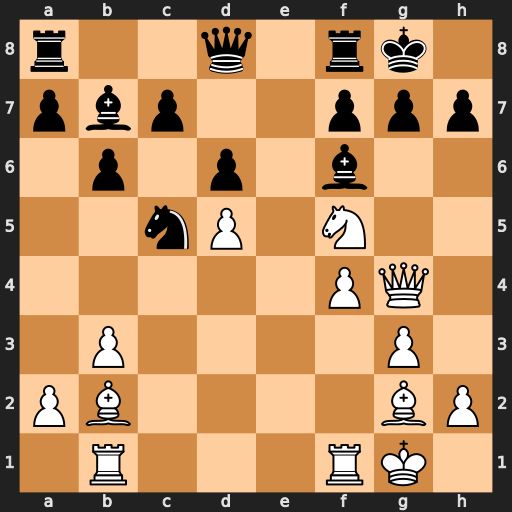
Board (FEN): r2q1rk1/pbp2ppp/1p1p1b2/2nP1N2/5PQ1/1P4P1/PB4BP/1R3RK1
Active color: w
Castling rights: -
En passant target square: -
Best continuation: Nxg7 Kh8 Nh5 Bxb2 Rxb2